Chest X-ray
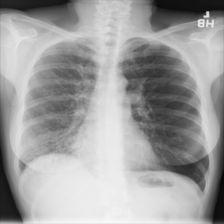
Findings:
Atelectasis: negative
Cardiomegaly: negative
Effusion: negative
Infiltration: negative
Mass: negative
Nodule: negative
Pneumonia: negative
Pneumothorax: negative
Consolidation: negative
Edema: negative
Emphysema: negative
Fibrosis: negative
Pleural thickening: negative
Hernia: negative